Interaction volume radius: 5 \u00c5
Interaction volume height: 10 \u00c5
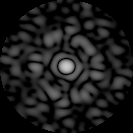
Disorder parameter: 0.8847